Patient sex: F
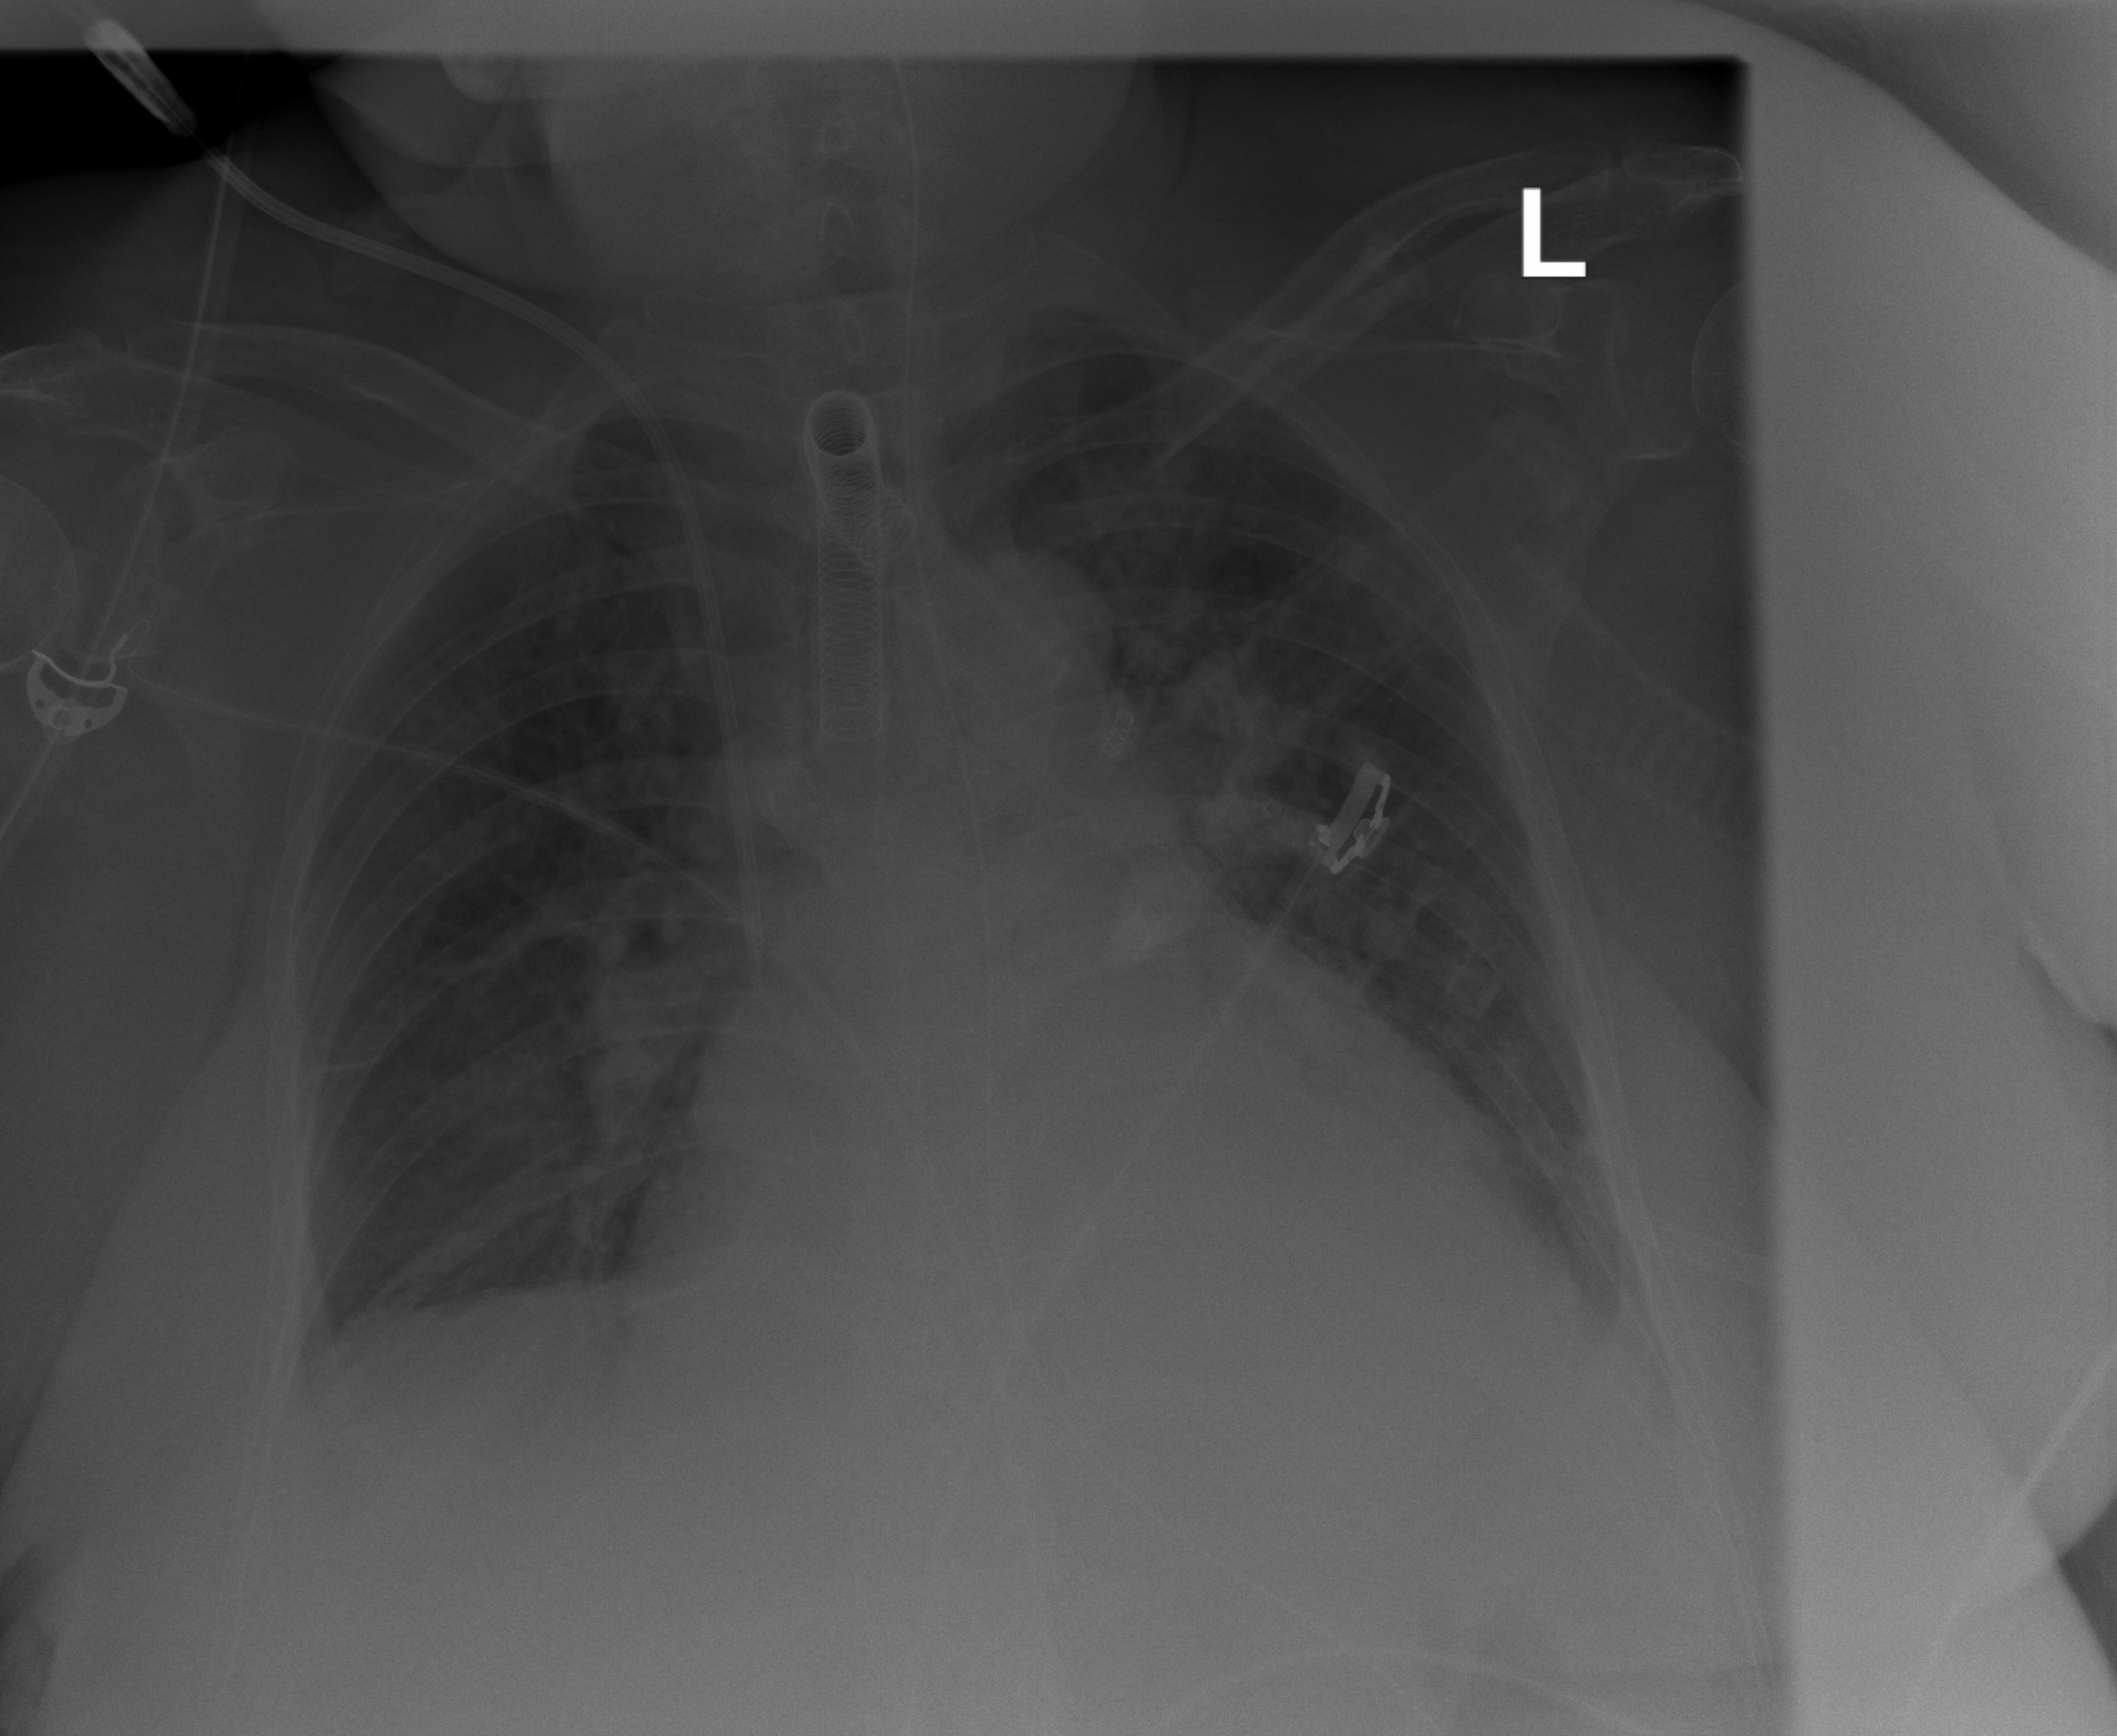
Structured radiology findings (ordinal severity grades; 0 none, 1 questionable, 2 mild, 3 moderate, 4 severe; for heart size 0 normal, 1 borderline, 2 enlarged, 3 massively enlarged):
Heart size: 2
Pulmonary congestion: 2
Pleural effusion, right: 2
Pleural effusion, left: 2
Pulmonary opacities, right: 0
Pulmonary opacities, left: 0
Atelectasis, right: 2
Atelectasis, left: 2